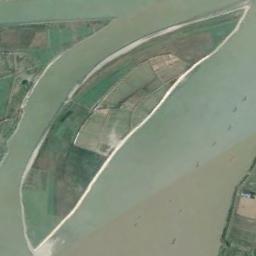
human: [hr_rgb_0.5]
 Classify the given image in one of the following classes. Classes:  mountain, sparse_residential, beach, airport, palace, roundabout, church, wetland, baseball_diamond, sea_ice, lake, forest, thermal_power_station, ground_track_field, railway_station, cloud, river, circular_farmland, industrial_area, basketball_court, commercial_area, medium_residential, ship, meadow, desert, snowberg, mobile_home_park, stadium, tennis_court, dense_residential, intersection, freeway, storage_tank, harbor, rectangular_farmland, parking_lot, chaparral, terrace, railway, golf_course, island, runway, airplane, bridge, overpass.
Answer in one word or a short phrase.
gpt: island